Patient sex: M
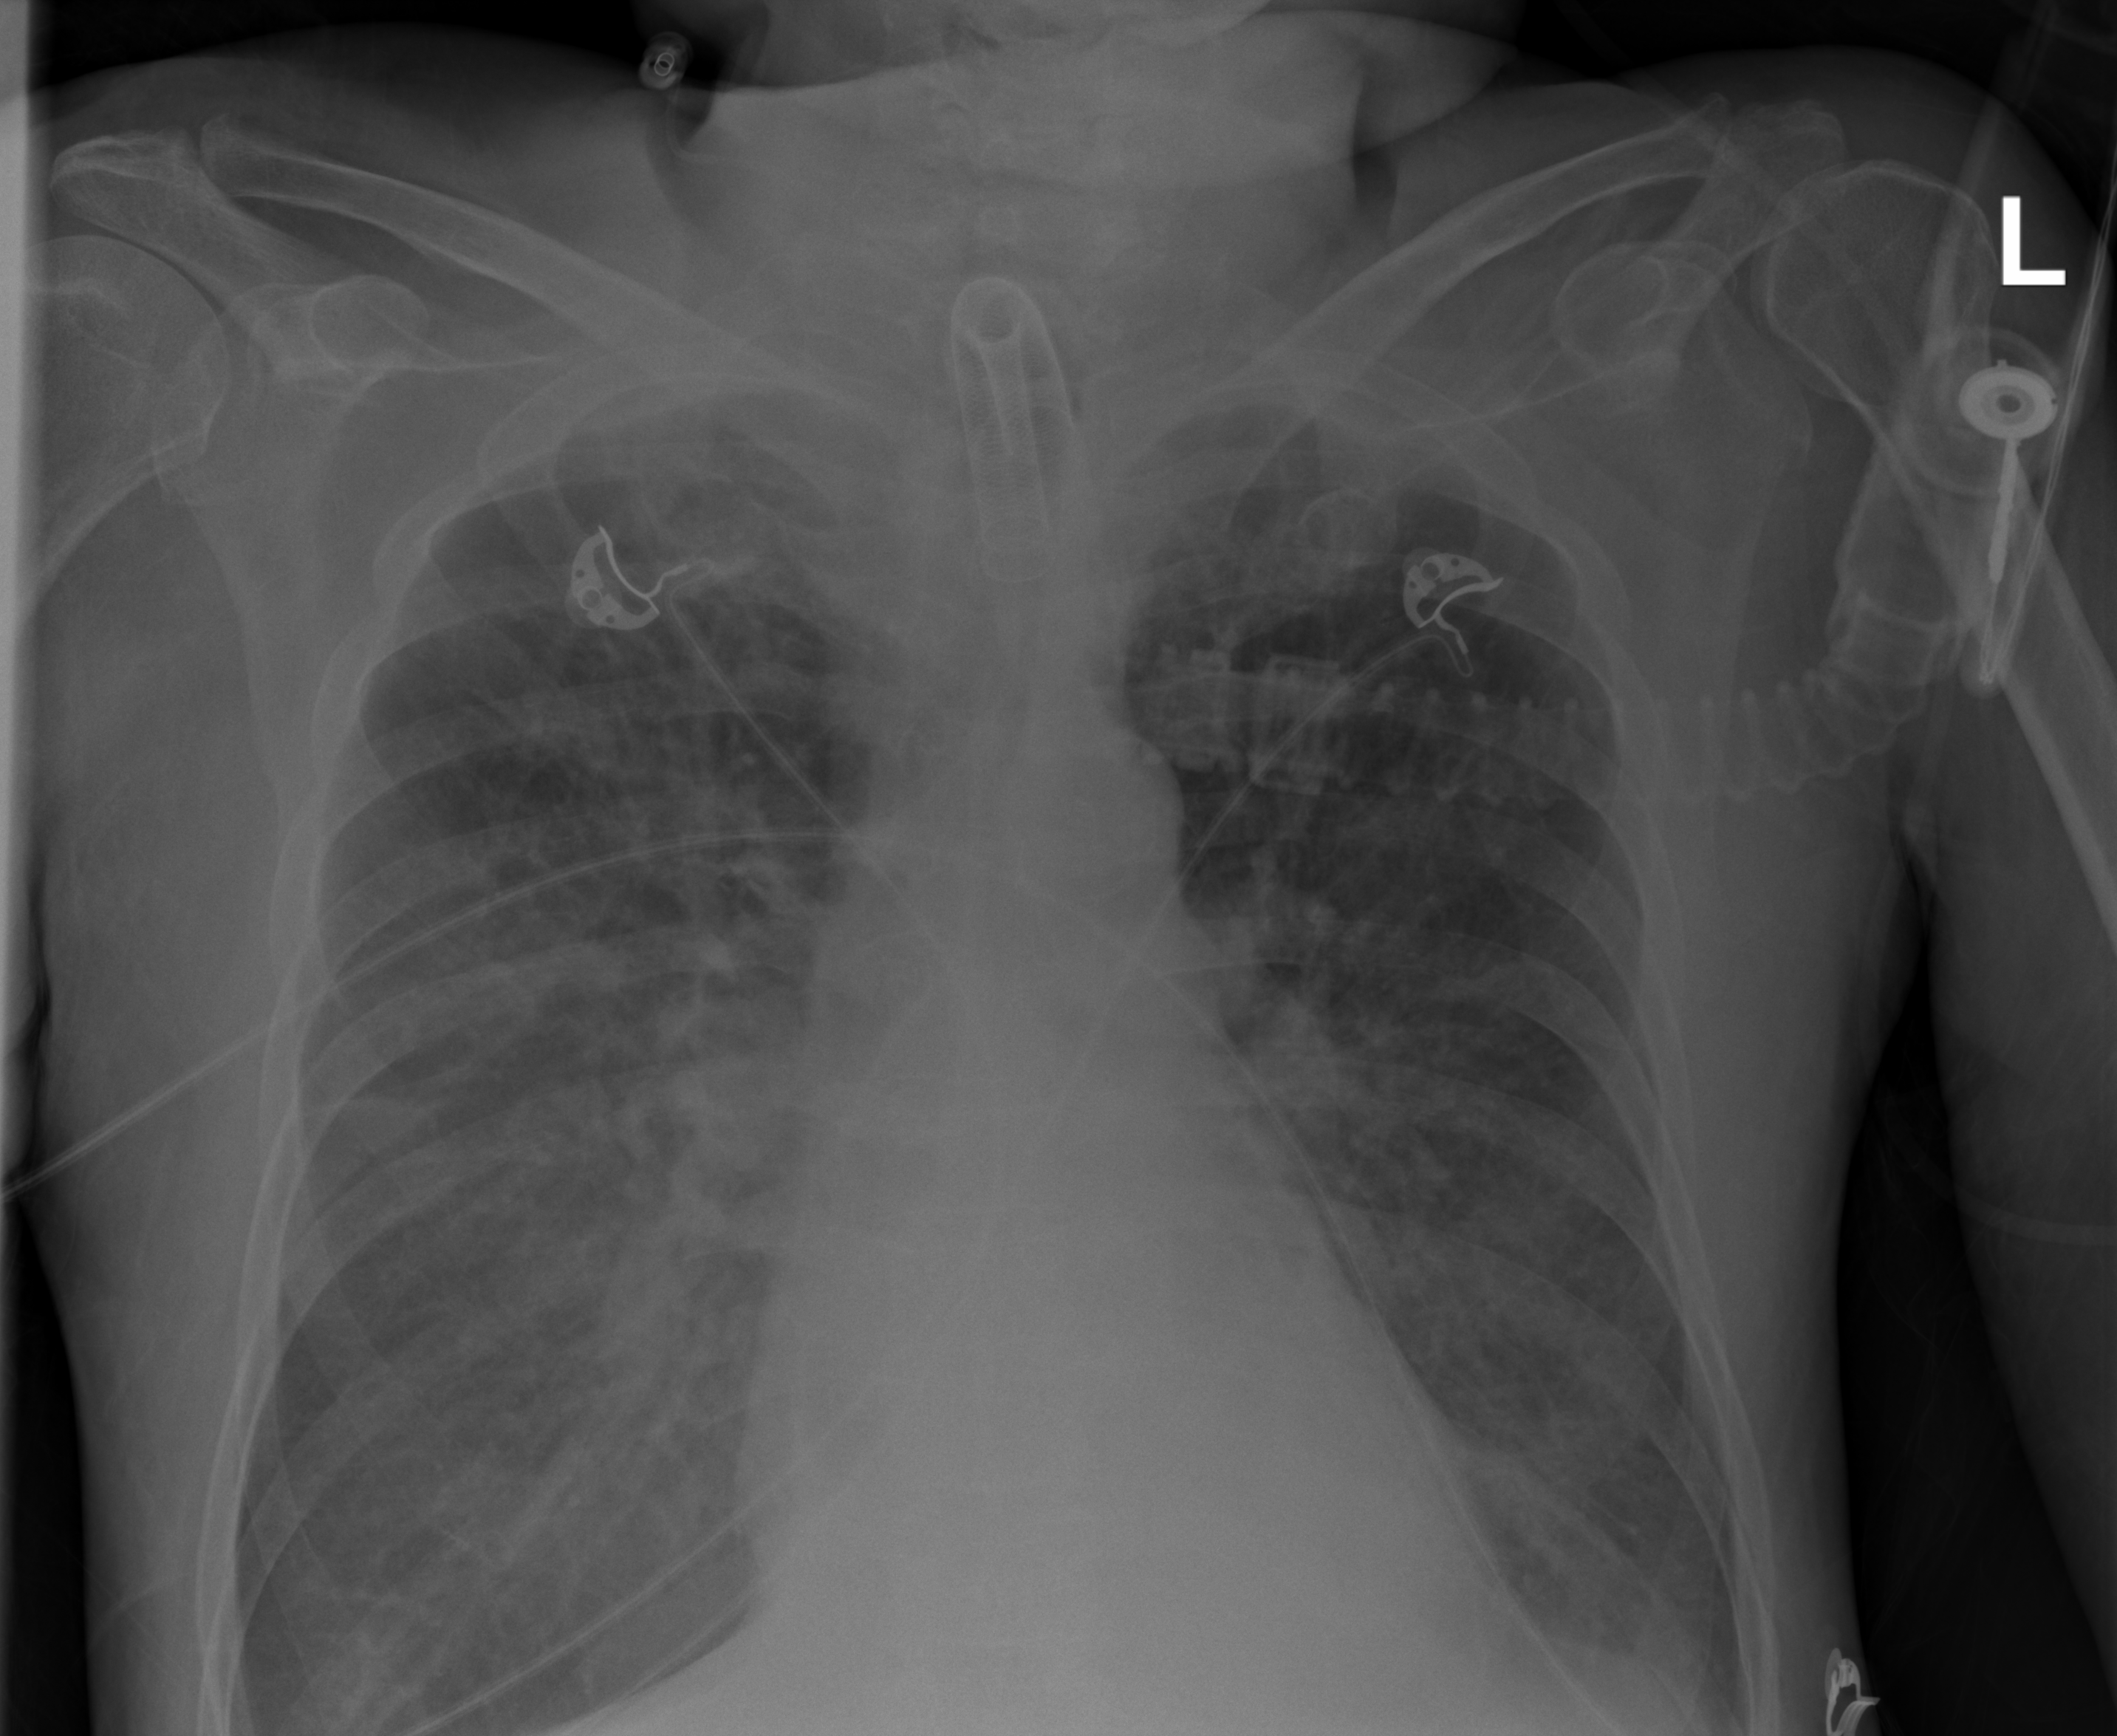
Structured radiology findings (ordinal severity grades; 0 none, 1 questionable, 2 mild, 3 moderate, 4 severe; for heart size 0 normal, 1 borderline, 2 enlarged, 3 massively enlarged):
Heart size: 0
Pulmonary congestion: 2
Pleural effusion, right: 0
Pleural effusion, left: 0
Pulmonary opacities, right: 3
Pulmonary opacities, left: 2
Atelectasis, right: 2
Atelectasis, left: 2